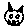
Label: cat